Field crop: tomato
Growth stage: 1
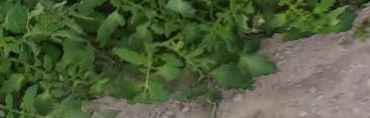
Species: tomato